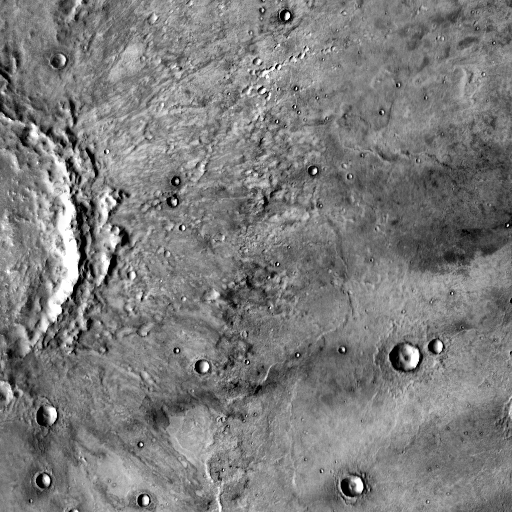
Crater classes present: Background, Other, Layered, Buried, Secondary